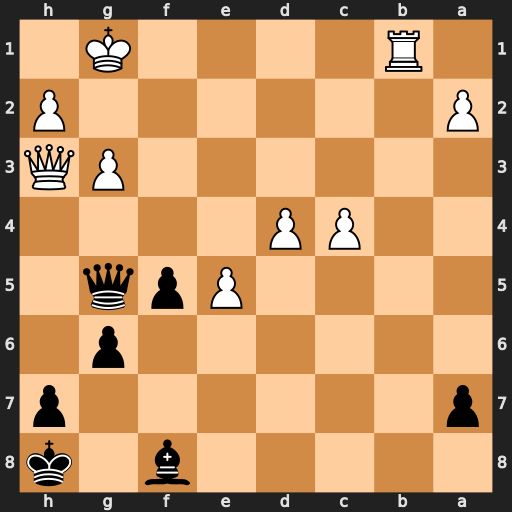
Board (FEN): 5b1k/p6p/6p1/4Ppq1/2PP4/6PQ/P6P/1R4K1
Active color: b
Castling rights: -
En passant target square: -
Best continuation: Qe3+ Kh1 Qe4+ Qg2 Qxb1+